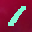
Label: 1